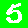
Digit: 5